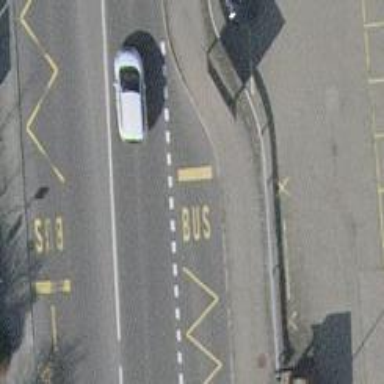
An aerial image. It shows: Platform for public transport and road usage.